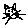
Label: cat